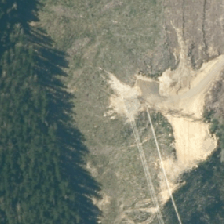
Land cover: harvested_forest